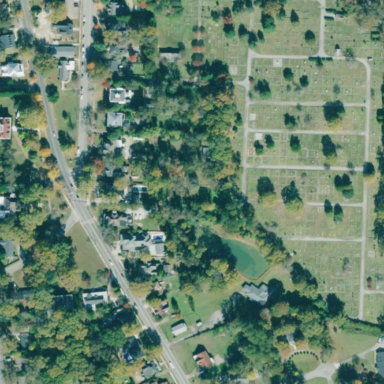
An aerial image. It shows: Cemetery.